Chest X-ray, AP view. Patient: 54 years old, sex M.
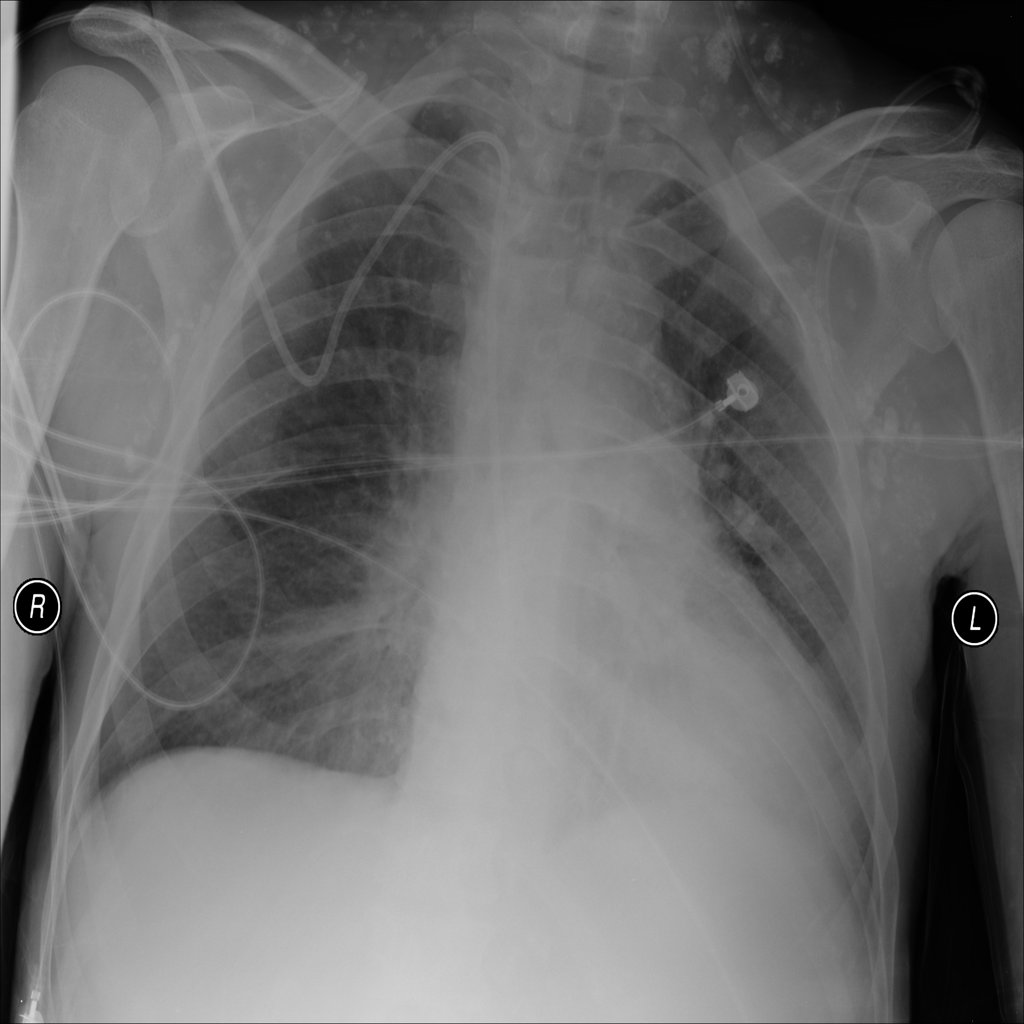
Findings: Effusion, Infiltration